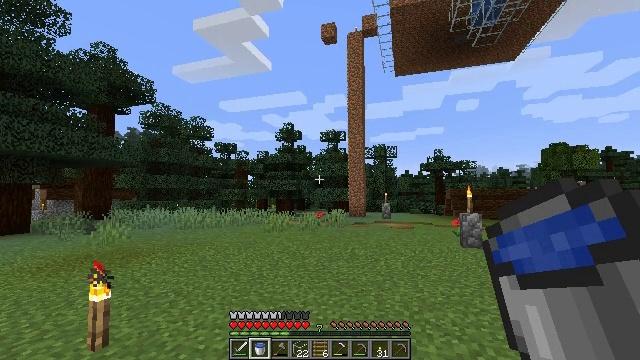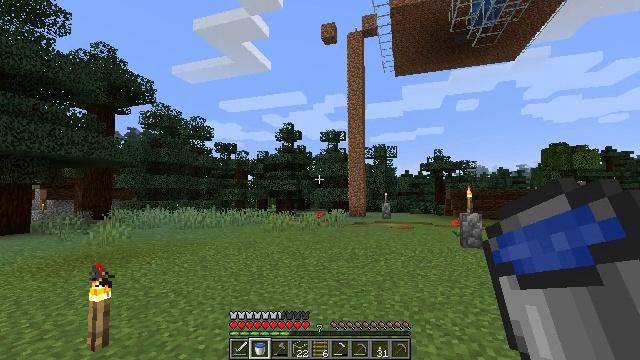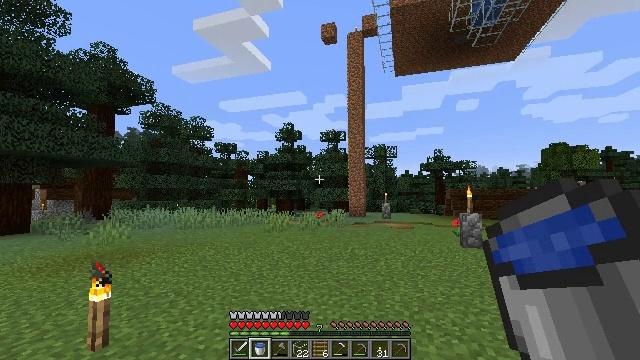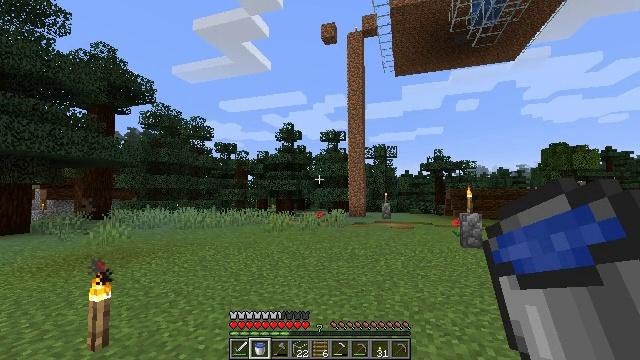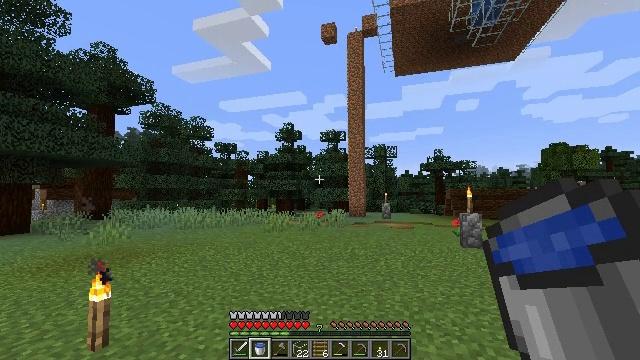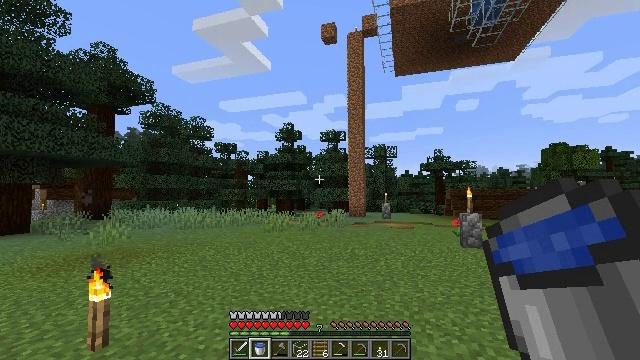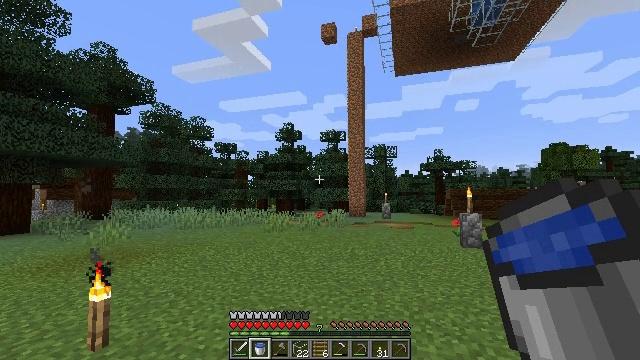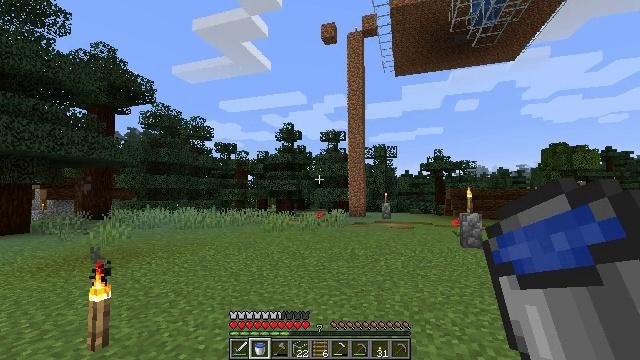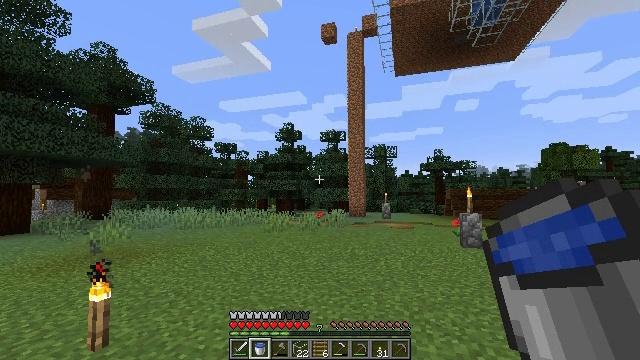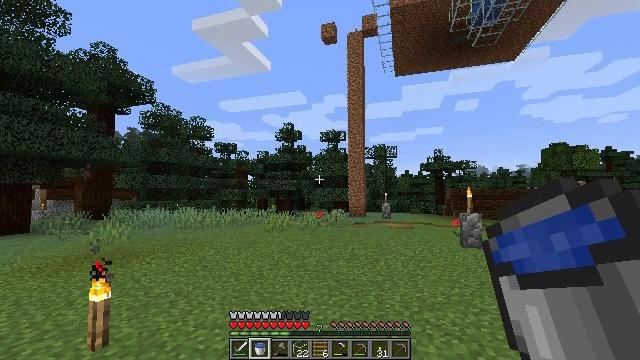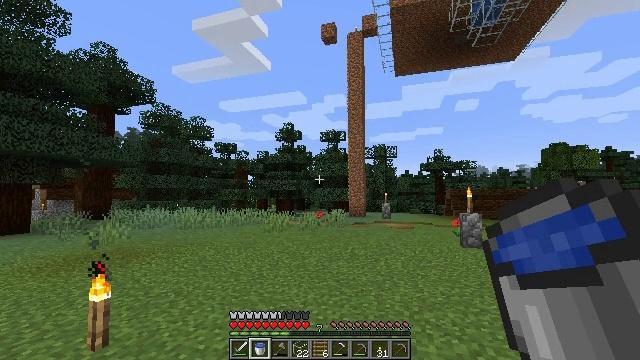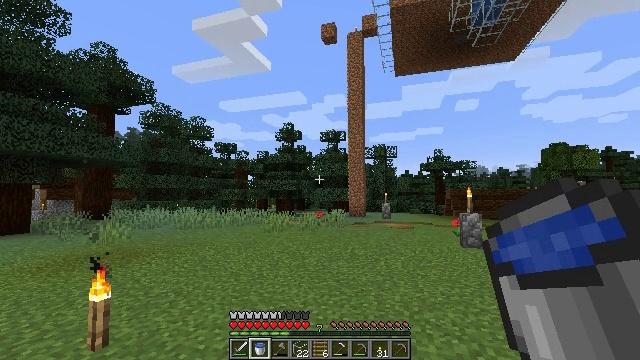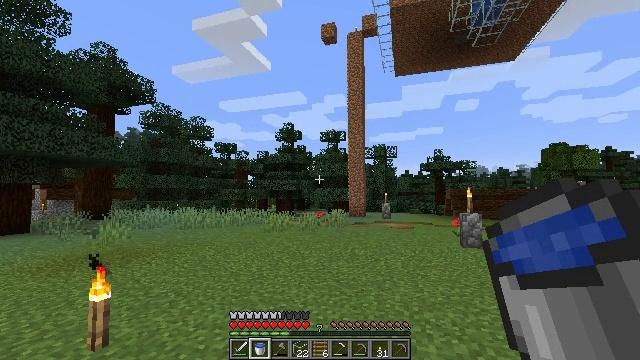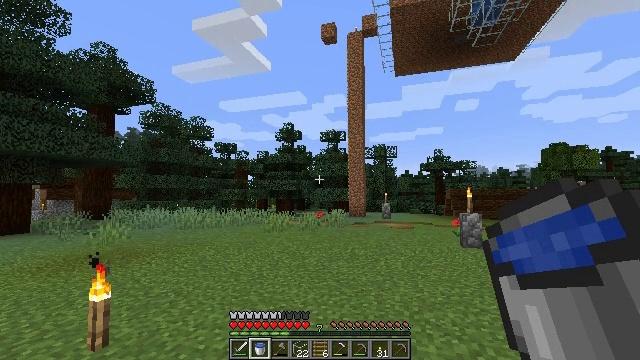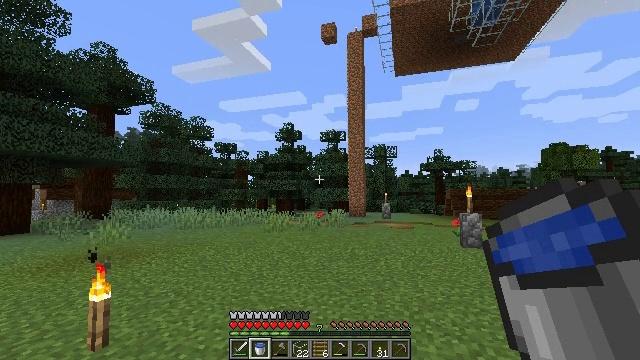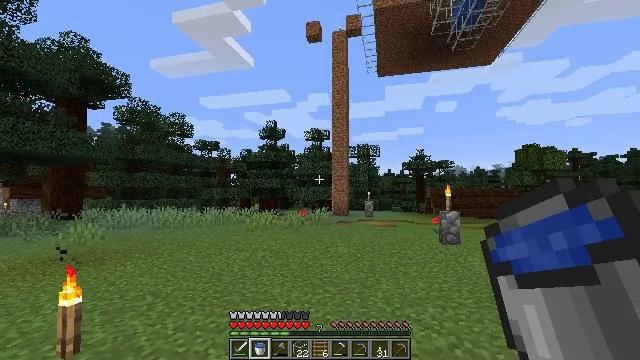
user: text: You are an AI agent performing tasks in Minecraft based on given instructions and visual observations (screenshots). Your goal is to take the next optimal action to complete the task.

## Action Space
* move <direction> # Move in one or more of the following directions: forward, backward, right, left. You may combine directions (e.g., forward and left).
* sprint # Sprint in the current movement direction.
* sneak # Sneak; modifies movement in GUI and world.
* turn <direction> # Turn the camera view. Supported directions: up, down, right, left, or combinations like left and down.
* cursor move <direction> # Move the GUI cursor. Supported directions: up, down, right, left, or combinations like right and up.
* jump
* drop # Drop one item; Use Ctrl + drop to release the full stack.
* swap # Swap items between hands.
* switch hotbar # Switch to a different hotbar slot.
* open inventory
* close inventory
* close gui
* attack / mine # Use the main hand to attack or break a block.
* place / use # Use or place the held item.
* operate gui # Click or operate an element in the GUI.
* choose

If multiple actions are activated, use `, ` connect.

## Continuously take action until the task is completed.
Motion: motion action
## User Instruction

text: Use the crafting table to make a dark oak sign.
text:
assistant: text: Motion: no_op
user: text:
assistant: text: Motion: no_op
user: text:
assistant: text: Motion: no_op
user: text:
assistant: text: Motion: no_op
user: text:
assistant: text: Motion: no_op
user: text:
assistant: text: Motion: no_op
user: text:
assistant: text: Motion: no_op
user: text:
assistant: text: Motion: no_op
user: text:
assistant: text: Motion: no_op
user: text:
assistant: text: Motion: no_op
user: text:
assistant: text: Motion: no_op
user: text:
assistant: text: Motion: no_op
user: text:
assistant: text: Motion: no_op
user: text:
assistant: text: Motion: no_op
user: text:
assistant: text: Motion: turn right
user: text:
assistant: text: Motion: turn right and down
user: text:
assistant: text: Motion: turn right and down
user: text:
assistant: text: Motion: move forward, turn right
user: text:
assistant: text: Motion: move forward, turn right
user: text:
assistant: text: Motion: move forward, turn down
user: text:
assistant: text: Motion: move forward, turn down
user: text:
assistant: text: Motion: move forward, sprint, turn down
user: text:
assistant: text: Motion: move forward, sprint
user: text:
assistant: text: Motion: move forward, sprint
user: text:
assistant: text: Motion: move forward, sprint, turn left
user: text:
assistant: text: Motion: move forward, turn left
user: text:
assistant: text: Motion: move forward, turn left
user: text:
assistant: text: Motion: move forward, sprint, turn left
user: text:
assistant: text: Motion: move forward, sprint, turn left
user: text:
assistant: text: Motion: move forward, sprint, turn left